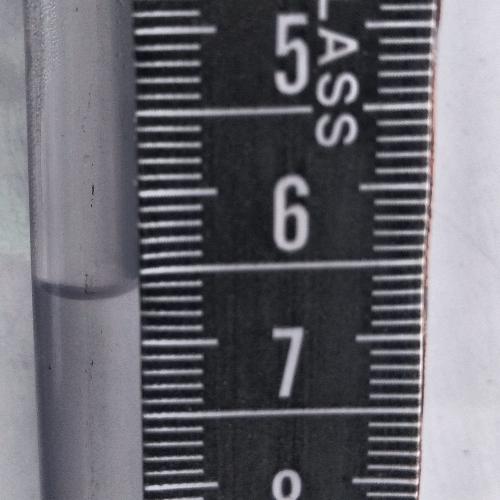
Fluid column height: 6.7 cm